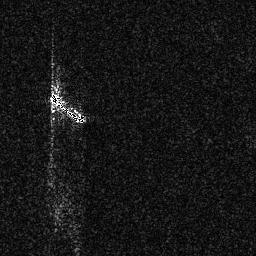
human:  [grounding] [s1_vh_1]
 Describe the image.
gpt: In the satellite image, there is  <ref>1 medium ship </ref> <box>[[18, 35, 33, 48, 0]]</box> located at left.